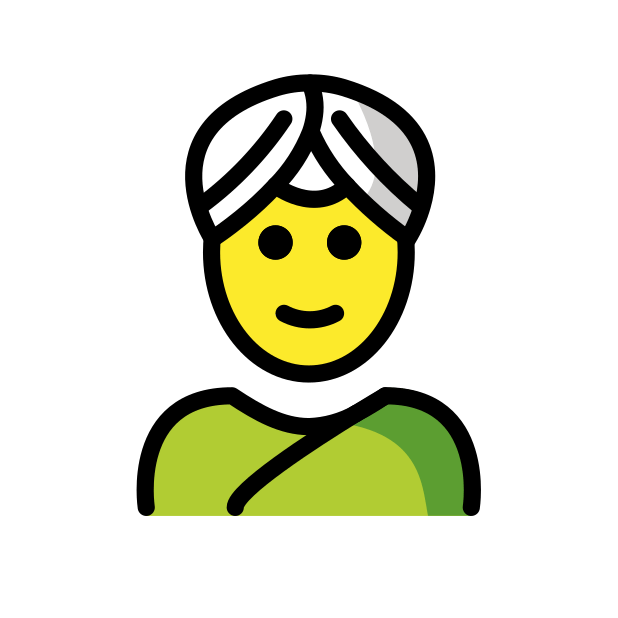
Emoji: 👳
Name: man with turban
Unicode: 0x1f473